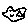
Label: bird